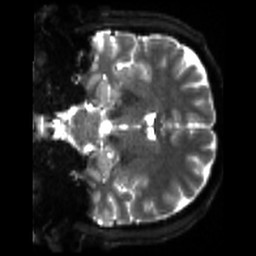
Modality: sbref
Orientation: coronal
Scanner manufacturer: siemens
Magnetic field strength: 3 T
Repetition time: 4 s
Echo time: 0.0594 s